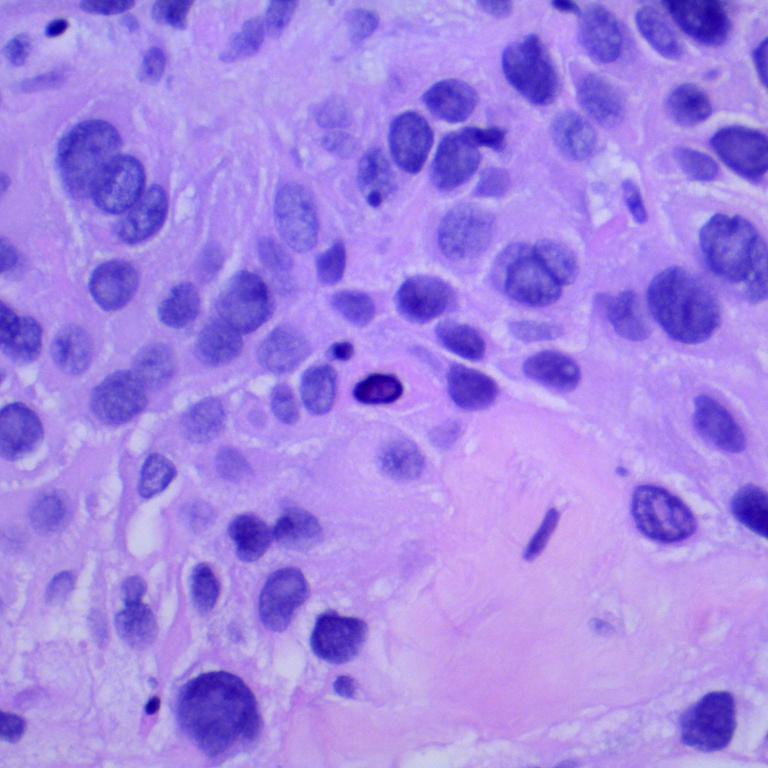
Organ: lung
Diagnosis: squamous carcinomas